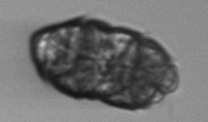
Label: Margalefidinium